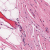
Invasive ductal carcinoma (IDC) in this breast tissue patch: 0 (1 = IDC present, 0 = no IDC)